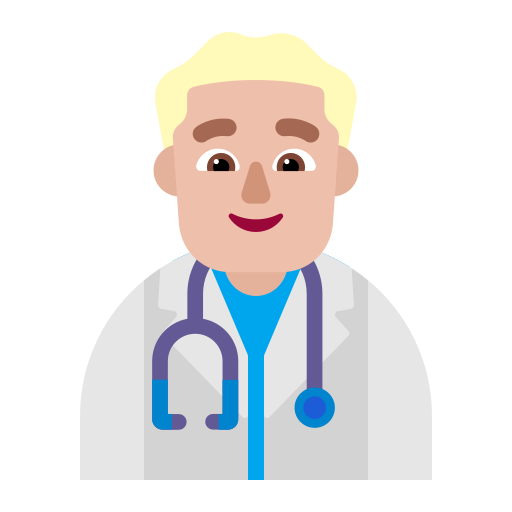
man health worker flat  light